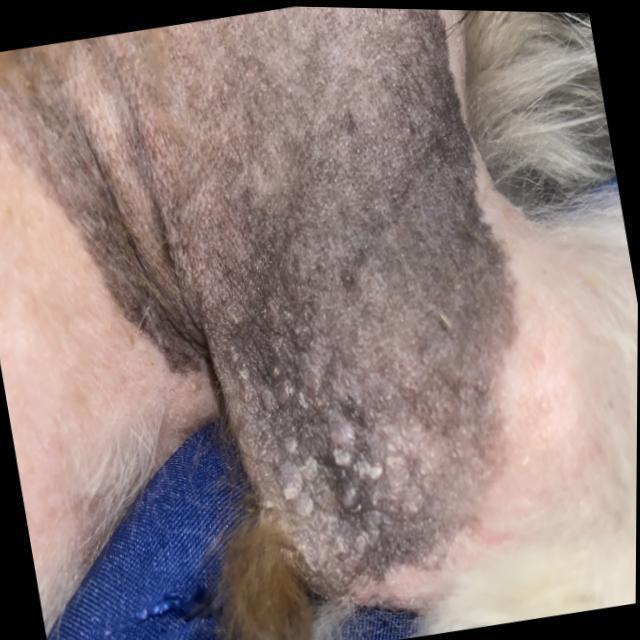
Canine demodicosis (Demodex mange) — caused by Demodex canis mites. Presents with alopecia, follicular papules, pustules, and comedones. Often localized on face and forelimbs.